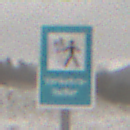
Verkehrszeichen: Verkehrshelfer
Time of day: Midday
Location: Outdoor (Nature)
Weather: Overcast
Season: Winter
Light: Natural